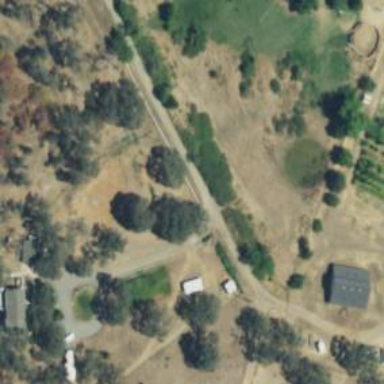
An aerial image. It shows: Driveway leading to service road.